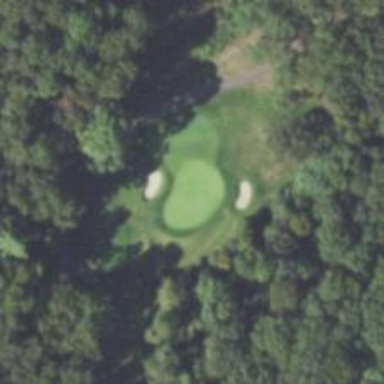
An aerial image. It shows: View of golf hole.